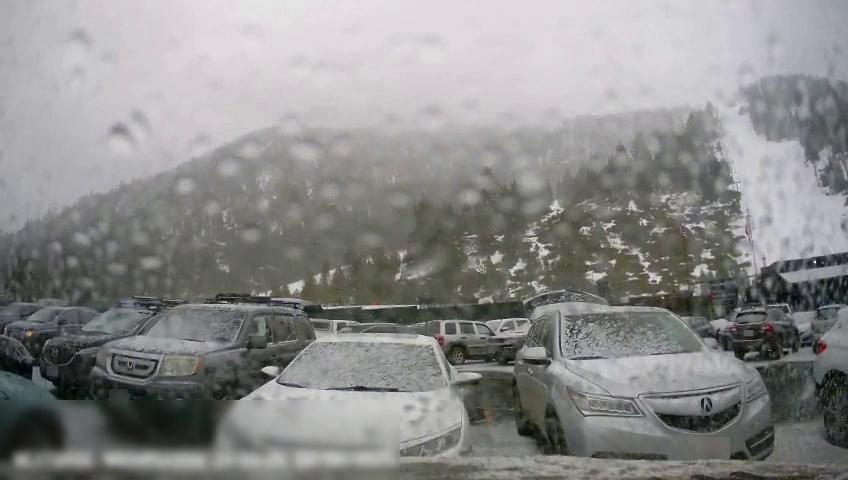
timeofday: Day
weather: Snowy
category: Drivable Space
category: Drivable Space
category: Vehicles | SUV
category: Vehicles | Car
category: Vehicles | SUV
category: Vehicles | SUV
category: Vehicles | Car
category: Vehicles | SUV
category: Vehicles | SUV
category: Vehicles | SUV
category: Vehicles | Car
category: Vehicles | Car
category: Vehicles | Car
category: Vehicles | SUV
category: Vehicles | Car
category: Vehicles | Car
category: Vehicles | Car
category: Vehicles | Car
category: Vehicles | Car
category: Vehicles | SUV
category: Vehicles | Car
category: Vehicles | SUV